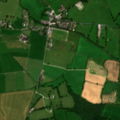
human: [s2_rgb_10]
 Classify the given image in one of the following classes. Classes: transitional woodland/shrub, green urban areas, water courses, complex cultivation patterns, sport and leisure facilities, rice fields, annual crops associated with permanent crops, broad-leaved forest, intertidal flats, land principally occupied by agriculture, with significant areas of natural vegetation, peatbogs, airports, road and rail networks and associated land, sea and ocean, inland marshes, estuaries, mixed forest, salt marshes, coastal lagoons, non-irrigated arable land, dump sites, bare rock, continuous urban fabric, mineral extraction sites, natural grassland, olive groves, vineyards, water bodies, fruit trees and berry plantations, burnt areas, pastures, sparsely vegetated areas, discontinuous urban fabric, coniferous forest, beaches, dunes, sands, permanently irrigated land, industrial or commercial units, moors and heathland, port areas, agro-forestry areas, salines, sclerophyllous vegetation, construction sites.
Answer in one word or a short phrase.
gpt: non-irrigated arable land, pastures